Question: I have FFT outputs that look like this:

At 523 Hz is the maximum value. However, being a messy FFT, there are lots of little peaks that are right near the large peaks. However, they're irrelevant, whereas the peaks shown aren't. Are the any algorithms I can use to extract the maxima of this FFT that matter; I.E., aren't just random peaks cropping up near "real" peaks? Perhaps there is some sort of filter I can apply to this FFT output?
EDIT: The context of this is that I am trying to take one-hit sound samples (like someone pressing a key on a piano) and extract the loudest partials. In the image below, the peaks above 2000 Hz are important, because they are discrete partials of the given sound (which happens to be a sort of bell). However, the peaks that are scattered about right near 523 seem to be just artifacts, and I want to ignore them.
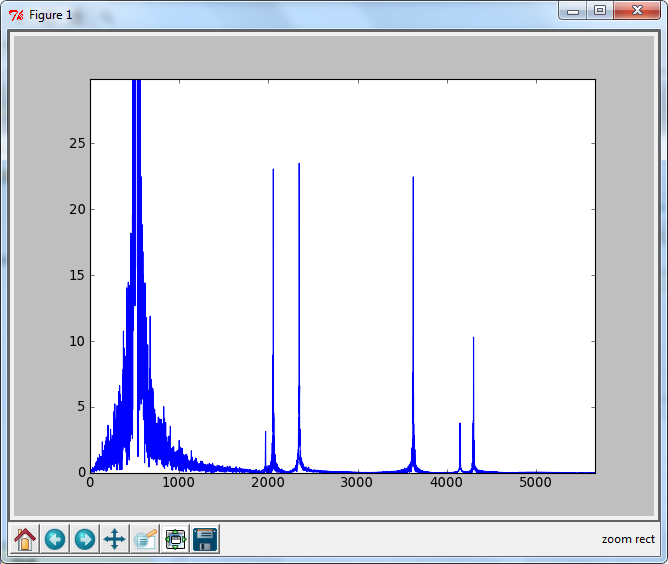
Answer: If the peak is broad, it could indicate that the peak frequency is modulated (AM, FM or both), or is actually a composite of several spectral peaks, themselves each potentially modulated.
For instance, a piano note may be the result of the hammer hitting up to 3 strings that are all tuned just a tiny fraction differently, and they all can modulate as they exchange energy between strings though the piano frame. Guitar strings can change frequency as the pluck shape distortion smooths out and decays. Bells change shape after they are hit, which can modulate their spectrum. Etc.
If the sound itself is "messy" then you need a good definition of what you mean by the "real" peak, before applying any sort of smoothing or side-band rejection filter. e.g. All that "messiness" may be part of what makes a bell sound like a real bell instead of an electronic sinewave generator.